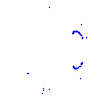
Particle: kaon